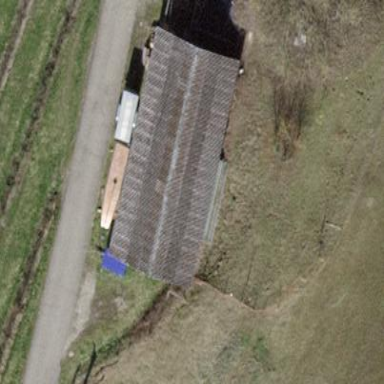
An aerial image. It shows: Gabled barn with the roof oriented along its structure.